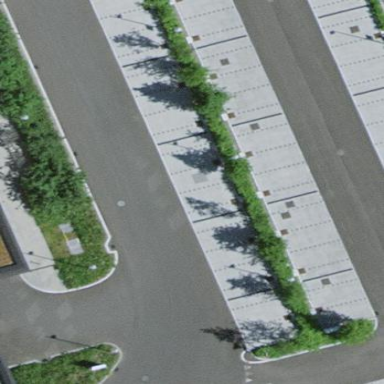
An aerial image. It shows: Street-side parking area.